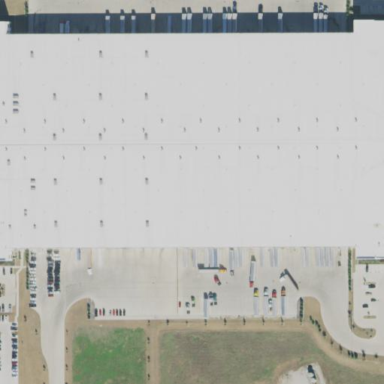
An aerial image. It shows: Warehouse.